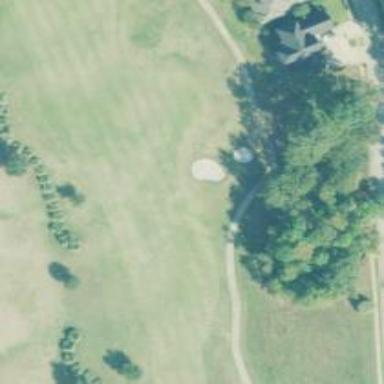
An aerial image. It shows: Golf fairway in the image.